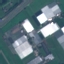
Land use / land cover class: Industrial